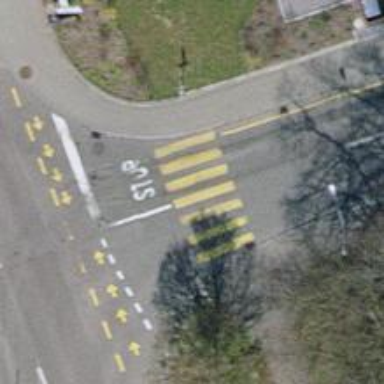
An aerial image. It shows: Sidewalk with marked crossing on asphalt footway.